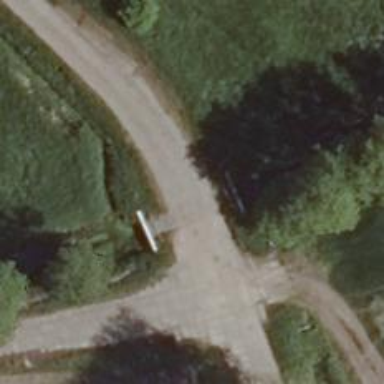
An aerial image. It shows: Concrete track road with bridge. The track is of grade1.